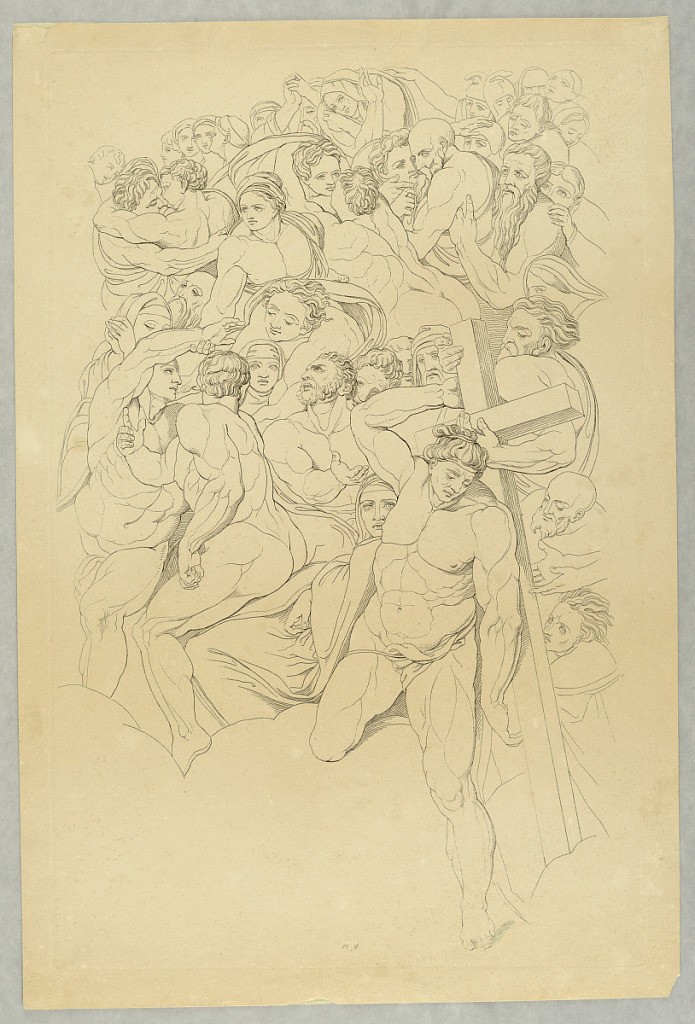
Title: Plate, from Le Jugement Universal
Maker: Tommaso Piroli, Italian, 1752 - 1824
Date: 1808
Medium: Etching on paper
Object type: Print
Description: Plate 9